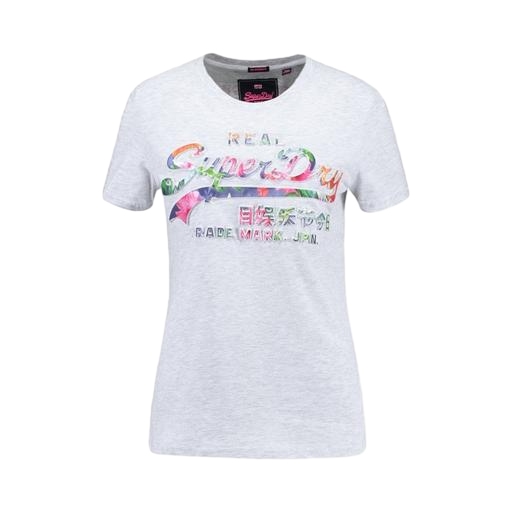
multicolor t-shirt large logo, multicolor logo graphic tee, multicolor logo t-shirt, white background